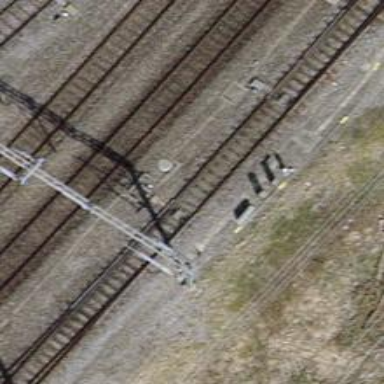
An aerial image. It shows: Railway switch.